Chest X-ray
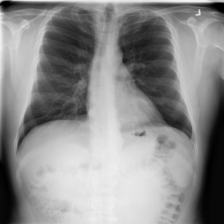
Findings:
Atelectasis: negative
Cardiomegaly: negative
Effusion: negative
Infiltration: positive
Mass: negative
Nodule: negative
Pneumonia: negative
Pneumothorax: negative
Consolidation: negative
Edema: negative
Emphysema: negative
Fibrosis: negative
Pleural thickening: negative
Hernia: negative